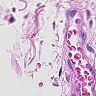
Metastatic tissue present: no